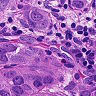
Metastatic tissue present: yes